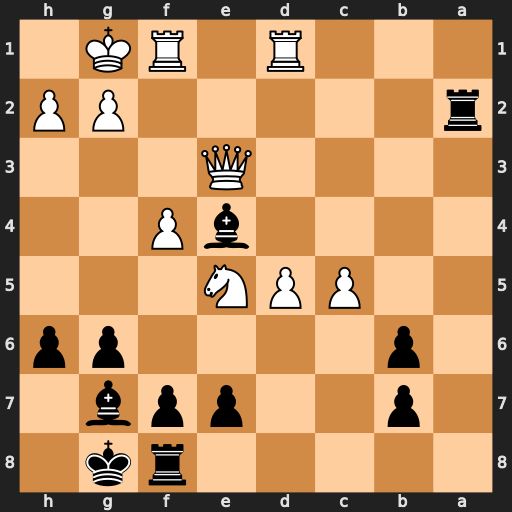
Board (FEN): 5rk1/1p2ppb1/1p4pp/2PPN3/4bP2/4Q3/r5PP/3R1RK1
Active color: b
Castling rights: -
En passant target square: -
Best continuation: Rxg2+ Kh1 Re2+ Qxe4 Rxe4